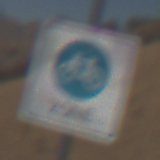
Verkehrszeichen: BeginnFahrradzone
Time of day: Midday
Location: Outdoor (Nature)
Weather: Clear
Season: NotSpecified
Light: Natural